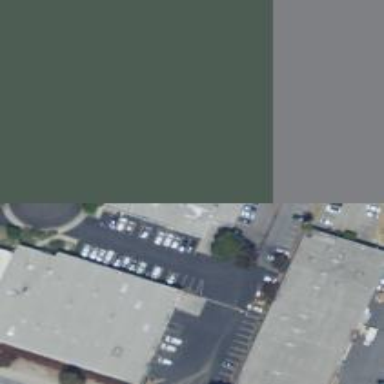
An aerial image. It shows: Warehouse.